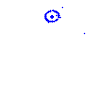
Particle: proton